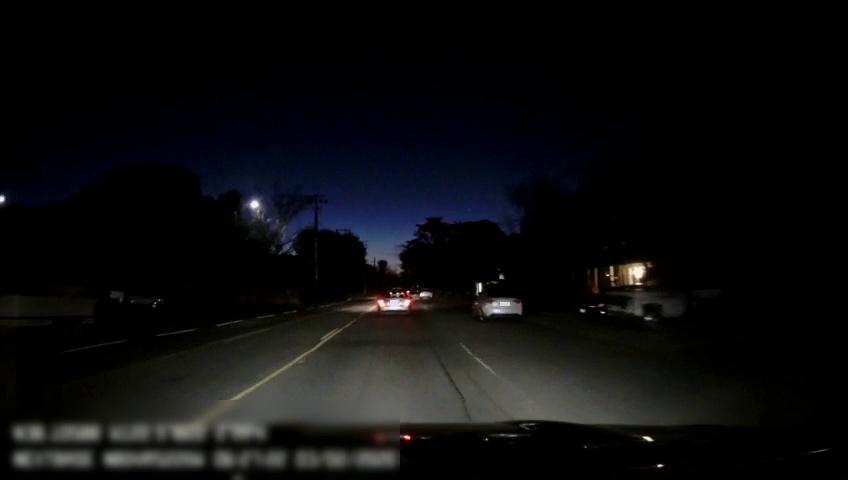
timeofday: Night
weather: Cloudy
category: Drivable Space
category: Vehicles | Car
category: Vehicles | SUV
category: Vehicles | Car
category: Vehicles | SUV
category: Lanes | Current Lane
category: Lanes | Opposite Lane
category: Lanes | Opposite Lane
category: Lanes | Current Lane